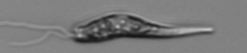
Label: Euglena